Interaction volume radius: 5 \u00c5
Interaction volume height: 15 \u00c5
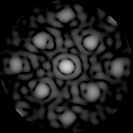
Disorder parameter: 0.2744